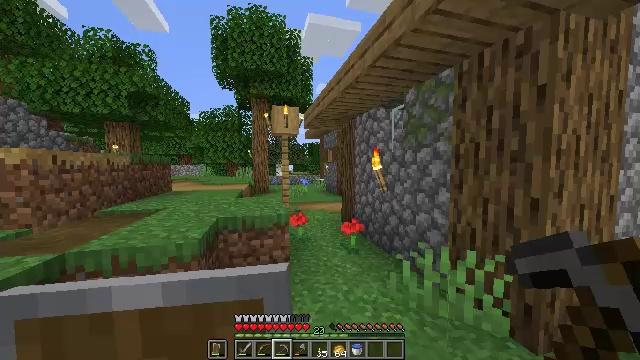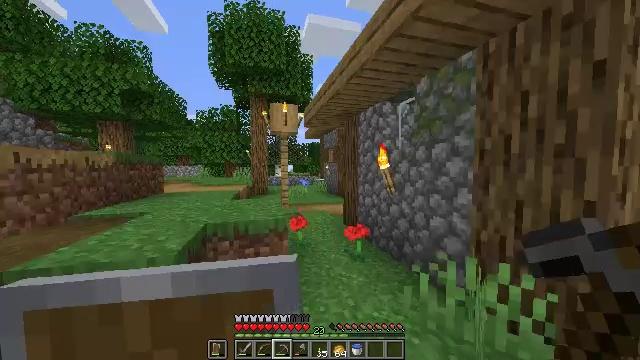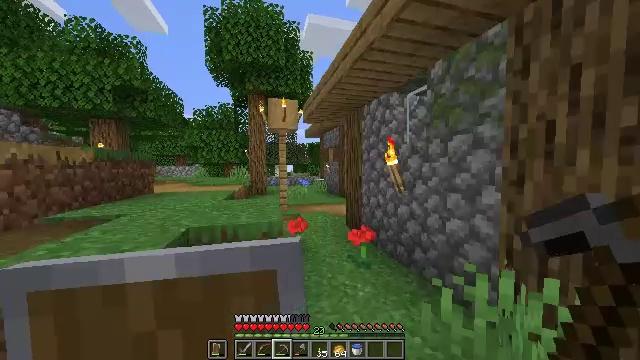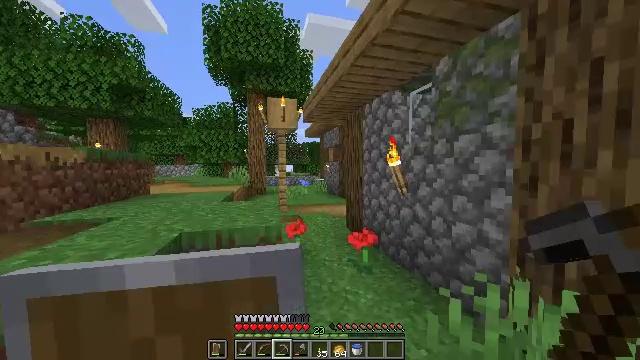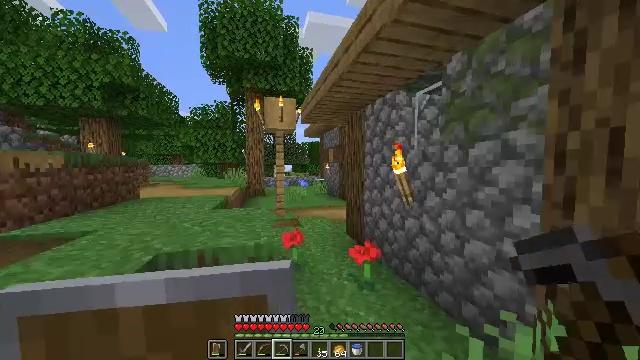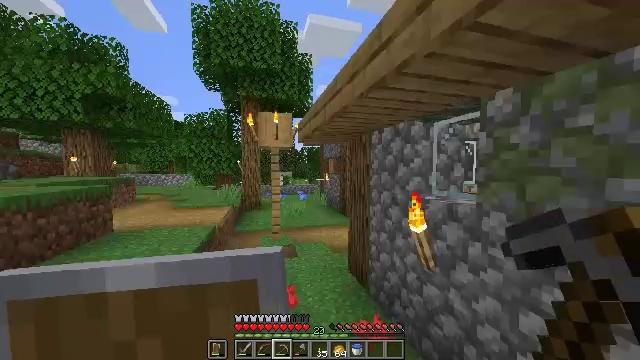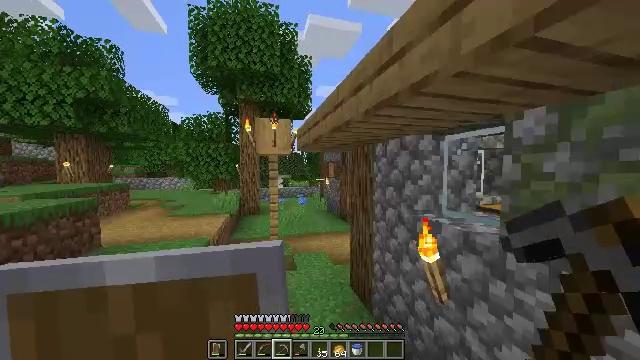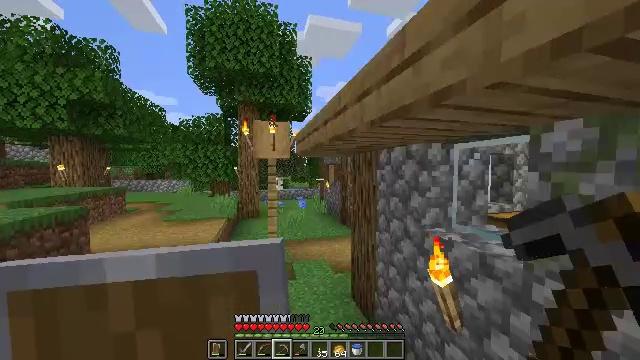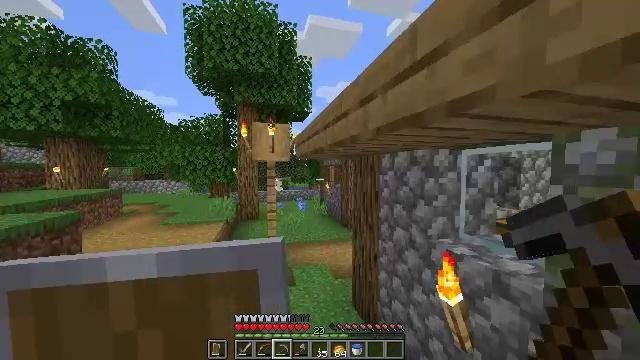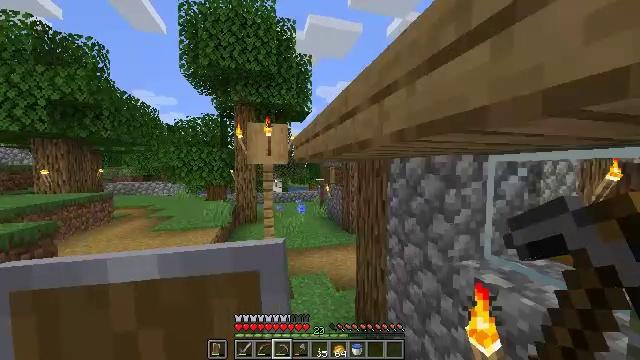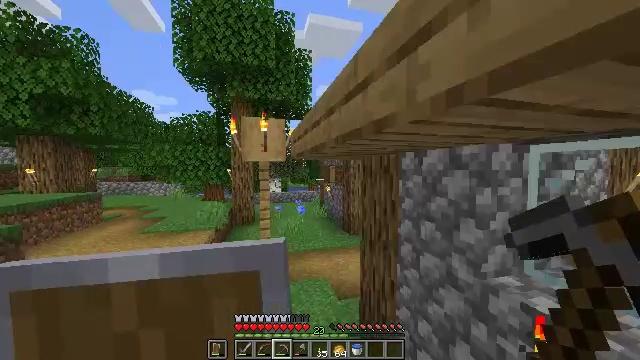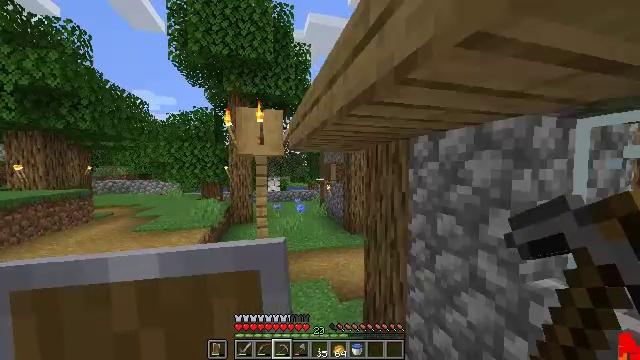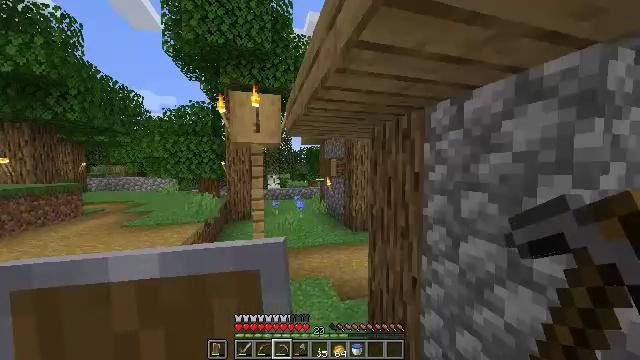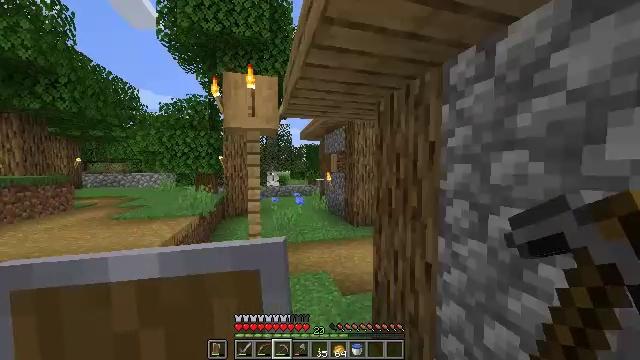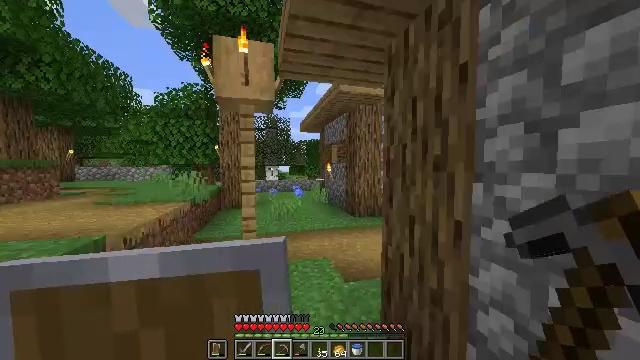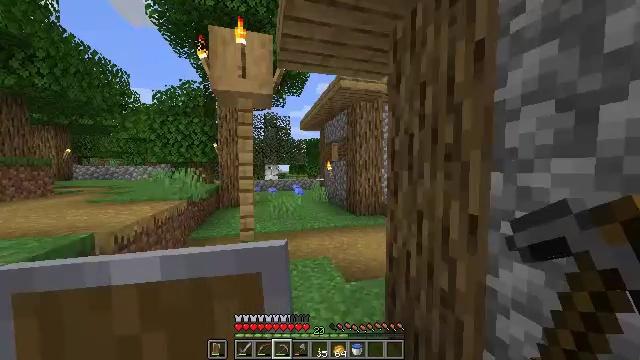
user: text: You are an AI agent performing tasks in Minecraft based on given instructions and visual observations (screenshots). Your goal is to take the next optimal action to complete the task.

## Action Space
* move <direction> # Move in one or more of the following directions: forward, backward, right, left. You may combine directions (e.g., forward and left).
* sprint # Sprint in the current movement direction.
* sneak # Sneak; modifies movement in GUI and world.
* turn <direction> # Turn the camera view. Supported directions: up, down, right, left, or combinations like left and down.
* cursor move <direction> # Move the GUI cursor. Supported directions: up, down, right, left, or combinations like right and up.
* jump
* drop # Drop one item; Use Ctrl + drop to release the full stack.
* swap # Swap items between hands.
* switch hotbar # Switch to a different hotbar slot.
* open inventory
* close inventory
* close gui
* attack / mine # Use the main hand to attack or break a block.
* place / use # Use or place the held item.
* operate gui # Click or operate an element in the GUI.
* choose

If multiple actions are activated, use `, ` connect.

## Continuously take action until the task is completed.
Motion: motion action
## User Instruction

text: Make a magenta bed at the crafting table.
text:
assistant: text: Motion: move forward
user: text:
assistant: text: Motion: move forward
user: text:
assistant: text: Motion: move forward
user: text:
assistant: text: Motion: move forward, jump
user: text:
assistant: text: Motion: move forward, jump
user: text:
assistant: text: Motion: move forward, jump
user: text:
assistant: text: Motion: move forward
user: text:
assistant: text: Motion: move forward
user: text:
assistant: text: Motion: move forward
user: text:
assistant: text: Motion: move forward
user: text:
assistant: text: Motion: move forward
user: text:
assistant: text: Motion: move forward
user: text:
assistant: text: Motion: move forward
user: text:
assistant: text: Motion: move forward
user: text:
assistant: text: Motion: move forward
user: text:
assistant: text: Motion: move forward
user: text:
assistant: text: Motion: move forward, turn right
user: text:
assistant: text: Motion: move forward and move left, turn right
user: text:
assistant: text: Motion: move forward and move left, turn right
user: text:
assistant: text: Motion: move forward and move left, turn right
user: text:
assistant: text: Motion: move forward and move left, turn right
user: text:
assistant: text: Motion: move forward and move left, turn right
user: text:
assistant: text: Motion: move forward and move left, turn right
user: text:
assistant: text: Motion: move forward and move left, turn right
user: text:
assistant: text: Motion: move forward and move left, turn right and up
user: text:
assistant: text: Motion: move forward and move left, turn right and up
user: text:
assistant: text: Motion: move forward and move left, turn right
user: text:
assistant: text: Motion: move forward and move left
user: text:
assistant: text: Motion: move forward and move left
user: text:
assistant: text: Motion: move forward and move left, turn right